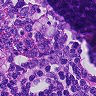
Metastatic tissue present: no